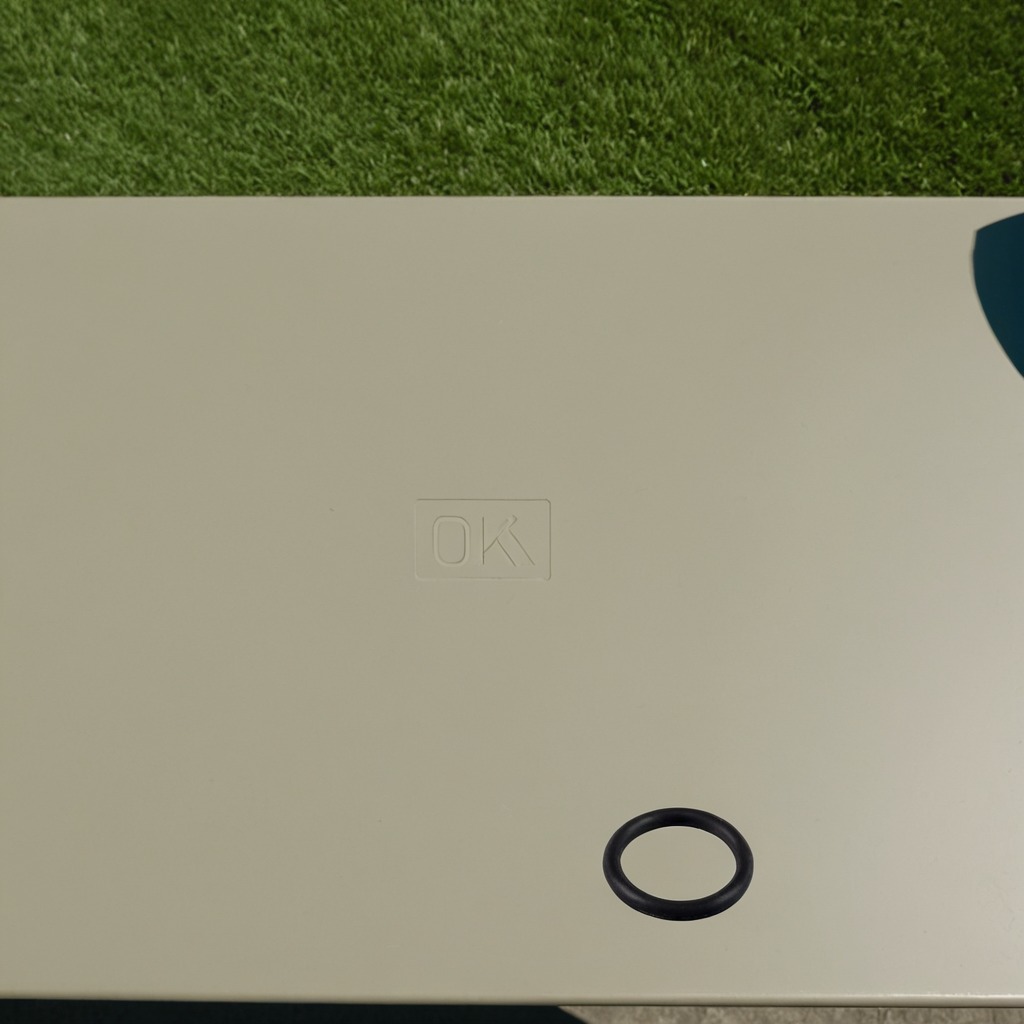
A rubber O-ring lies on the textured surface of a clean utility table.